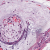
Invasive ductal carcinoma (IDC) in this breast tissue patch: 1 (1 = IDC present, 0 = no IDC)